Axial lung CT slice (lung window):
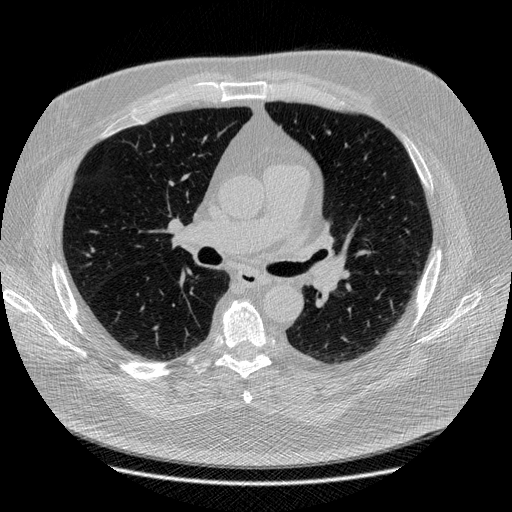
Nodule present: no